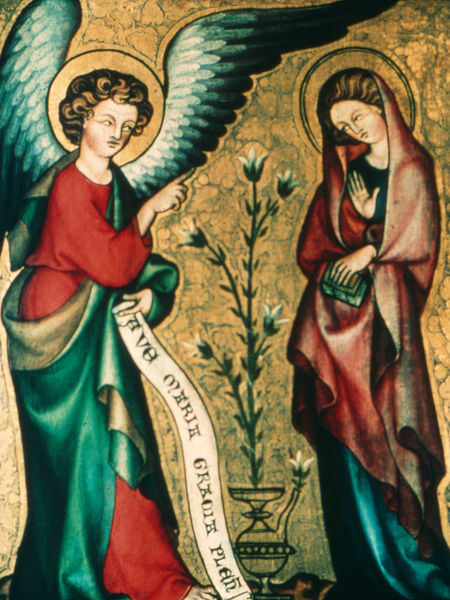
Titel: Verkündigung Mariä
Künstler: Kölner Meister
Institution: Köln, Wallraf-Richartz-Museum
Schlagwörter: flügel, blume, finger, hintergrund, lampe, symbol, blick, bibel, gesten, gewand, gold, engel, vase, blue, hands, red, religious, white, green, painting, woman, plant, pot, buch, illustration, lilie, hand, heiligenschein, flower, angel, angels, greek, heaven, mittelalter, fingerzeig, ribbon, narzisse, deuten, maria, madonna, color, mother, erzengel, fly, gruß, writing, goldgrund, wings, virgin, verkündigung, erklärung, urn, jesus, colors, spruchband, medieval, schriftband, religion, rose, god, book, gabriel, buchmalerei, verkündung, schwangerschaft, mary, ave maria, ave maria gratia plena, bible, pray, annunciation, latin, angle, text, banner, halo, icon, holy, halos, gold leaf, üengel, immaculate, conception, immaculate conception, annuniciaton